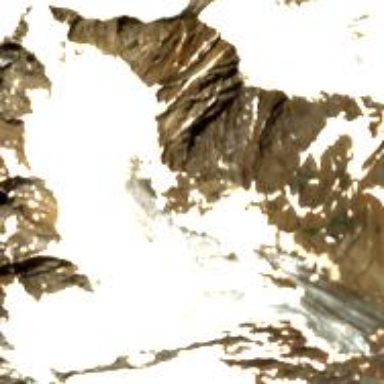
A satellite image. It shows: Majestic glacier in the distance.